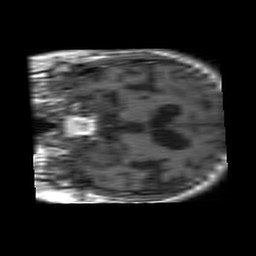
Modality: T1w
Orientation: coronal
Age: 79
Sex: male
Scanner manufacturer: philips
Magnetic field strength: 1.5 T
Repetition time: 0.375 s
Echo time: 0.011 s